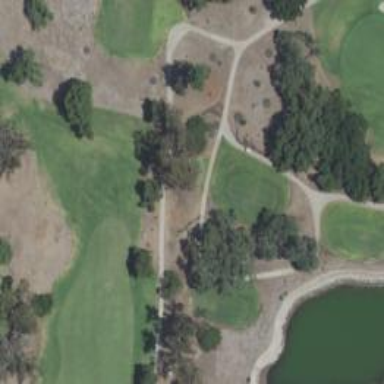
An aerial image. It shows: Path for golf carts.